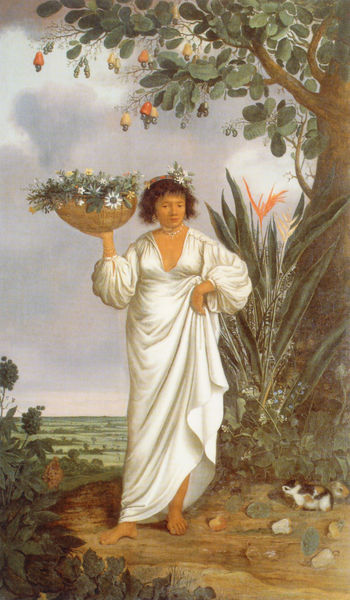
Titel: Mameluka
Künstler: Albert Eckhout
Institution: Kopenhagen, Nationalmuseum
Schlagwörter: baum, gemälde, himmel, wolken, landschaft, blume, blumen, frau, kleid, weiss, blüten, schale, steine, porträt, ast, ebene, gewand, früchte, hase, meerschweinchen, naiv, korb, faltenwurf, exotisch, fauna, blaetter, gruen, karibik, südamerika, tropisch, frau kleid, cashewbaum, strelizie